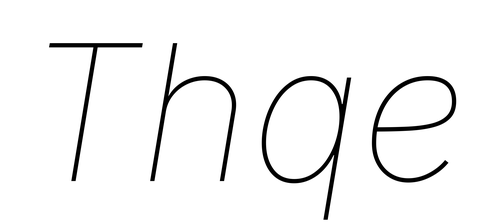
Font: Inter-Italic_Thin_Italic